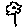
Label: flower